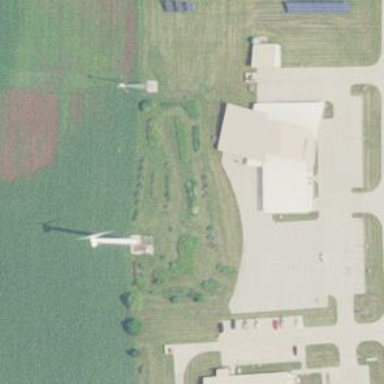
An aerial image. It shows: Wind generator powered by horizontal-axis wind turbine.